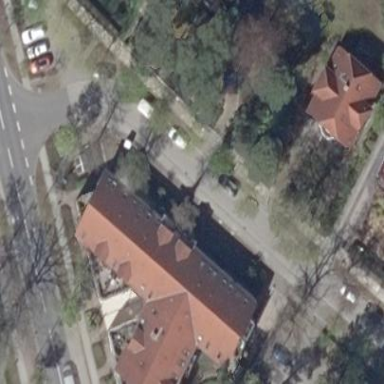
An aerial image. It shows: Gabled roof apartments building.